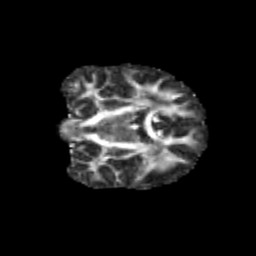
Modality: FA
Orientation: coronal
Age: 10
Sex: male
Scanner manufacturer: siemens
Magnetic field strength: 3 T
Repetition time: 3.8 s
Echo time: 0.07 s